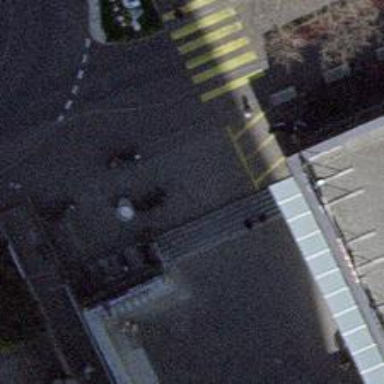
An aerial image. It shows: Concrete steps.